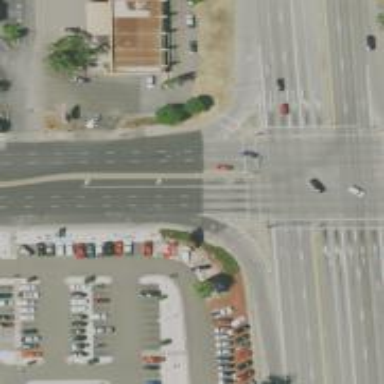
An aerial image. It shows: Solid crossing edge road marking.